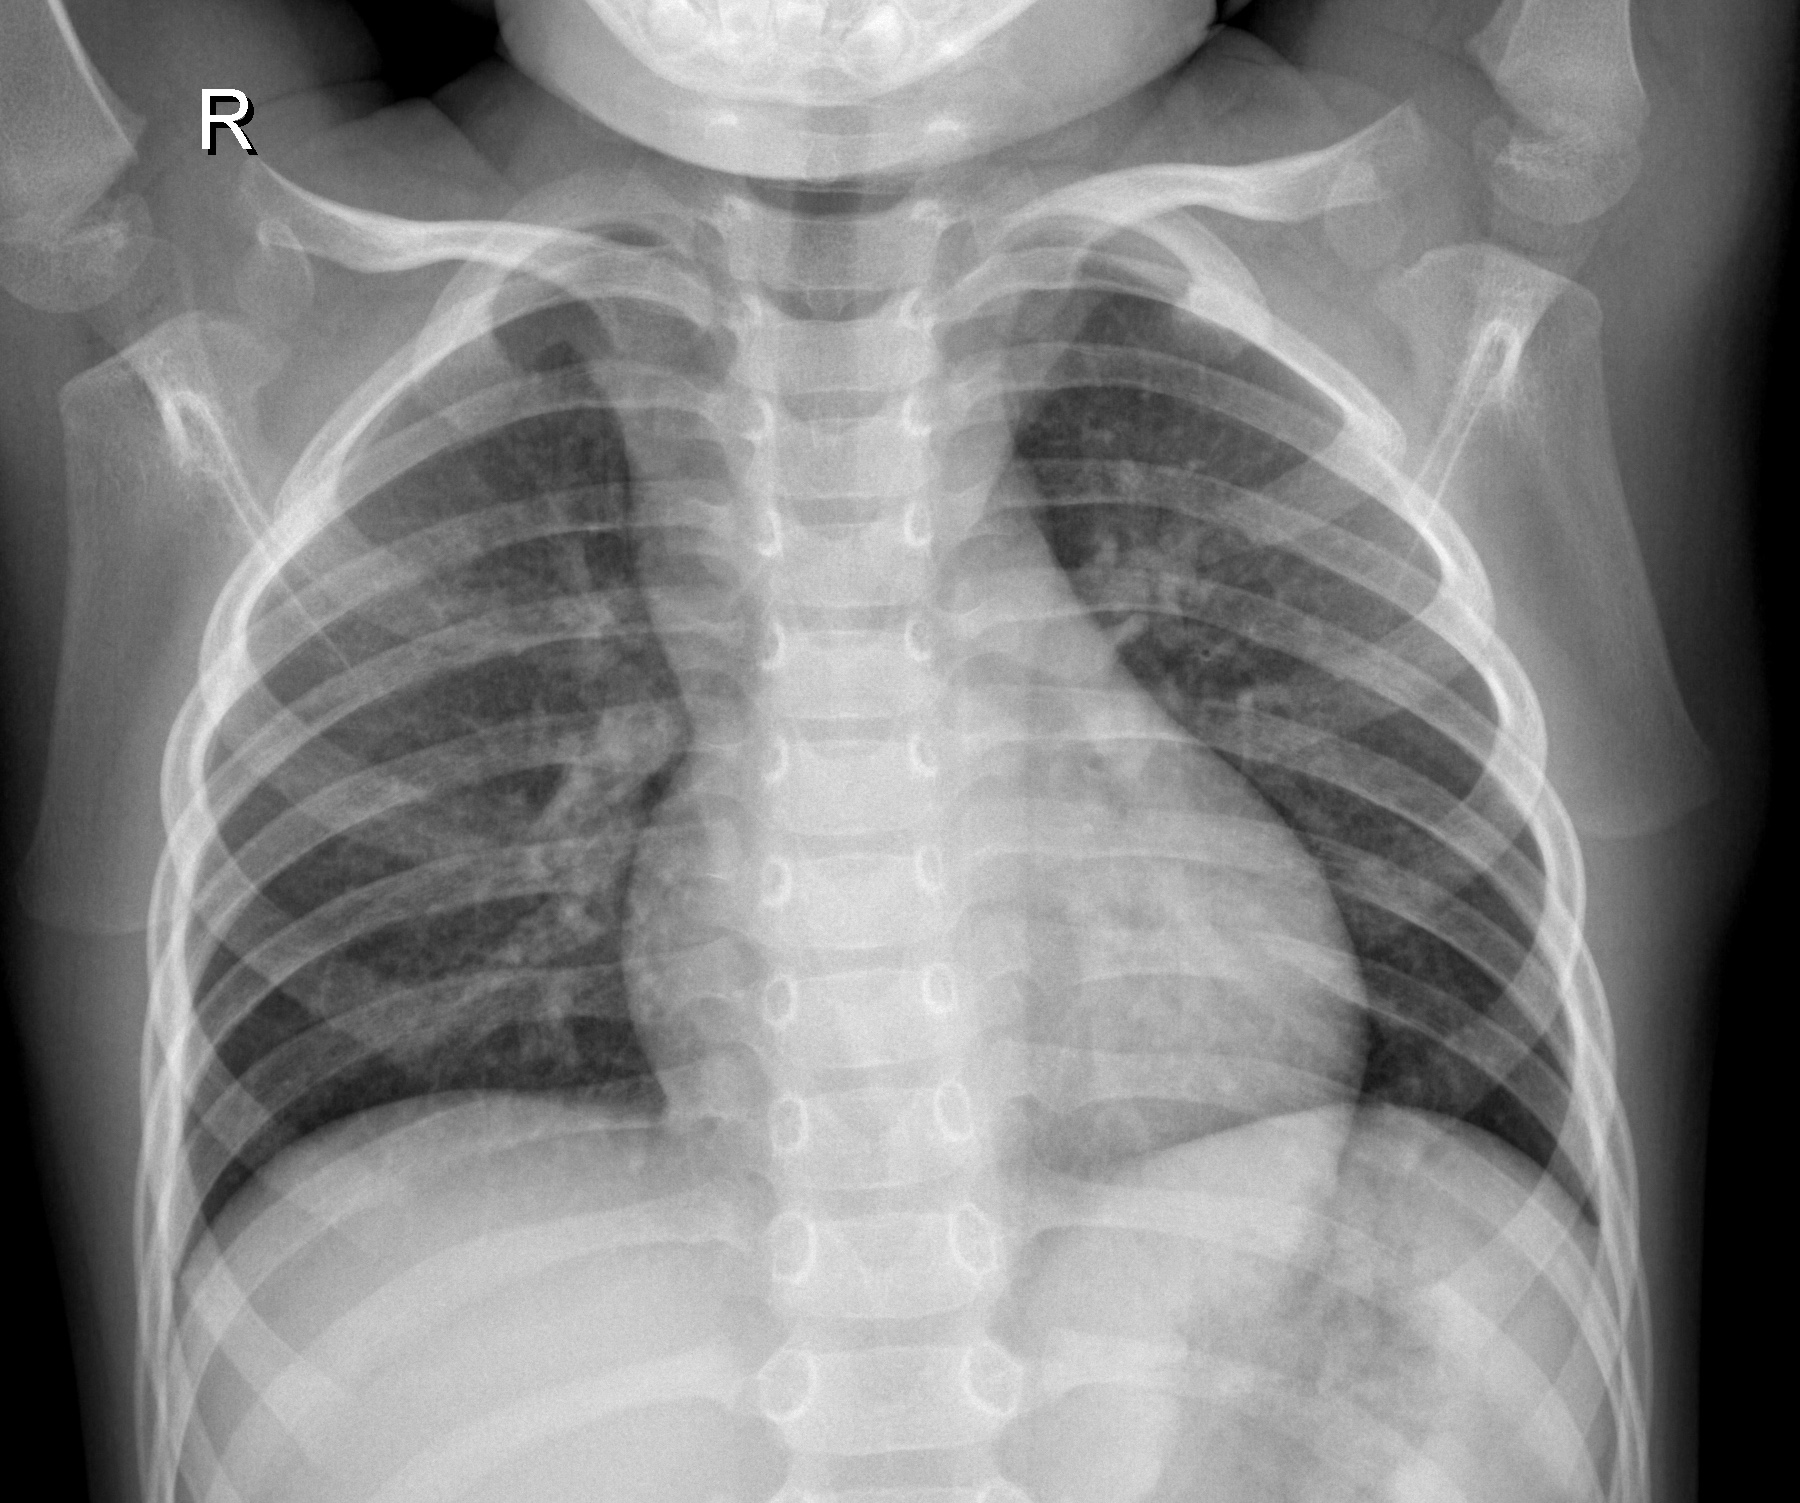
Diagnosis: NORMAL